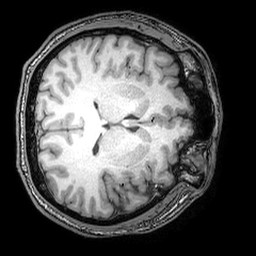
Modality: T1w
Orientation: axial
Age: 38
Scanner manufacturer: philips
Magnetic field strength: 3 T
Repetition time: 0.007 s
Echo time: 0.003501 s